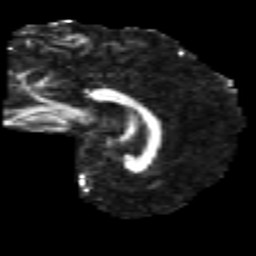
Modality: FA
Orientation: sagittal
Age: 39
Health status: ill
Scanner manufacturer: philips
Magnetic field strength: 3 T
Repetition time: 9 s
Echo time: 0.127 s